Interaction volume radius: 5 \u00c5
Interaction volume height: 10 \u00c5
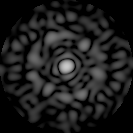
Disorder parameter: 0.86